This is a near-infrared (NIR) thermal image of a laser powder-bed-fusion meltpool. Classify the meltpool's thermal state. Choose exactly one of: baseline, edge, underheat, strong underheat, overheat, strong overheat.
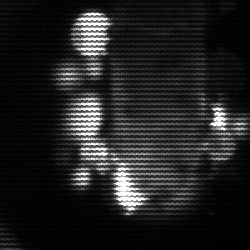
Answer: strong underheat